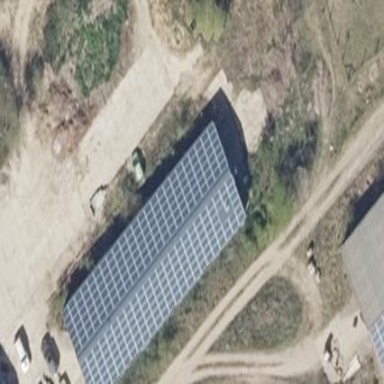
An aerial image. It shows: Building with solar power generator.